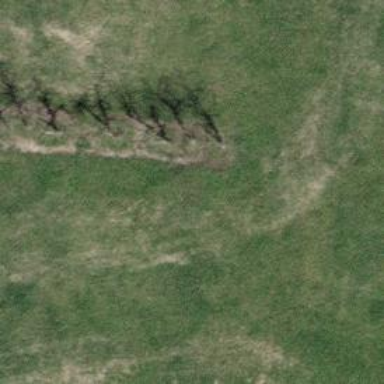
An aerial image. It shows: Row of trees in natural setting.